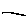
Label: line